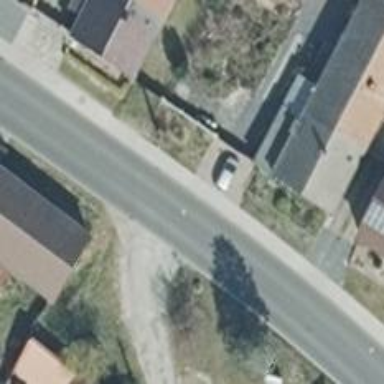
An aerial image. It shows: Secondary road with asphalt surface.